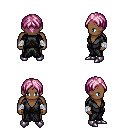
a pixel art fantasy rpg character, male body template, human, dark skin, gray robe, metal pants, pink parted hairstyle, white cloth bandages, metal boots, four views (front, back, left, right), 2x2 character sprite sheet, small pixel art, hard edges, no anti-aliasing